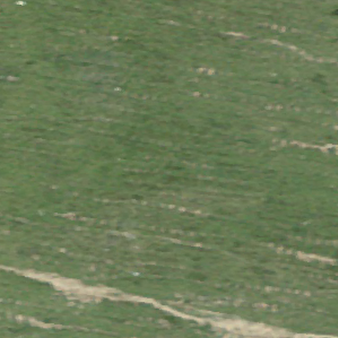
Label: other